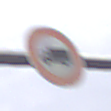
Verkehrszeichen: VerbotFuerKraftfahrzeugeUeberDreiKommaFuenfTonnen
Umgebung: Outdoor, Suburban
Tageszeit: Midday
Wetter: Overcast
Licht: Natural
Jahreszeit: NotSpecified
Kontrast: LowContrast